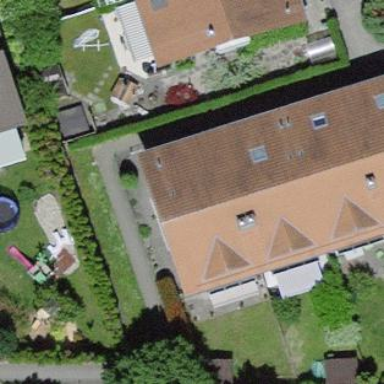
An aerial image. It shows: Terrace building with gabled roof covered in roof tiles.